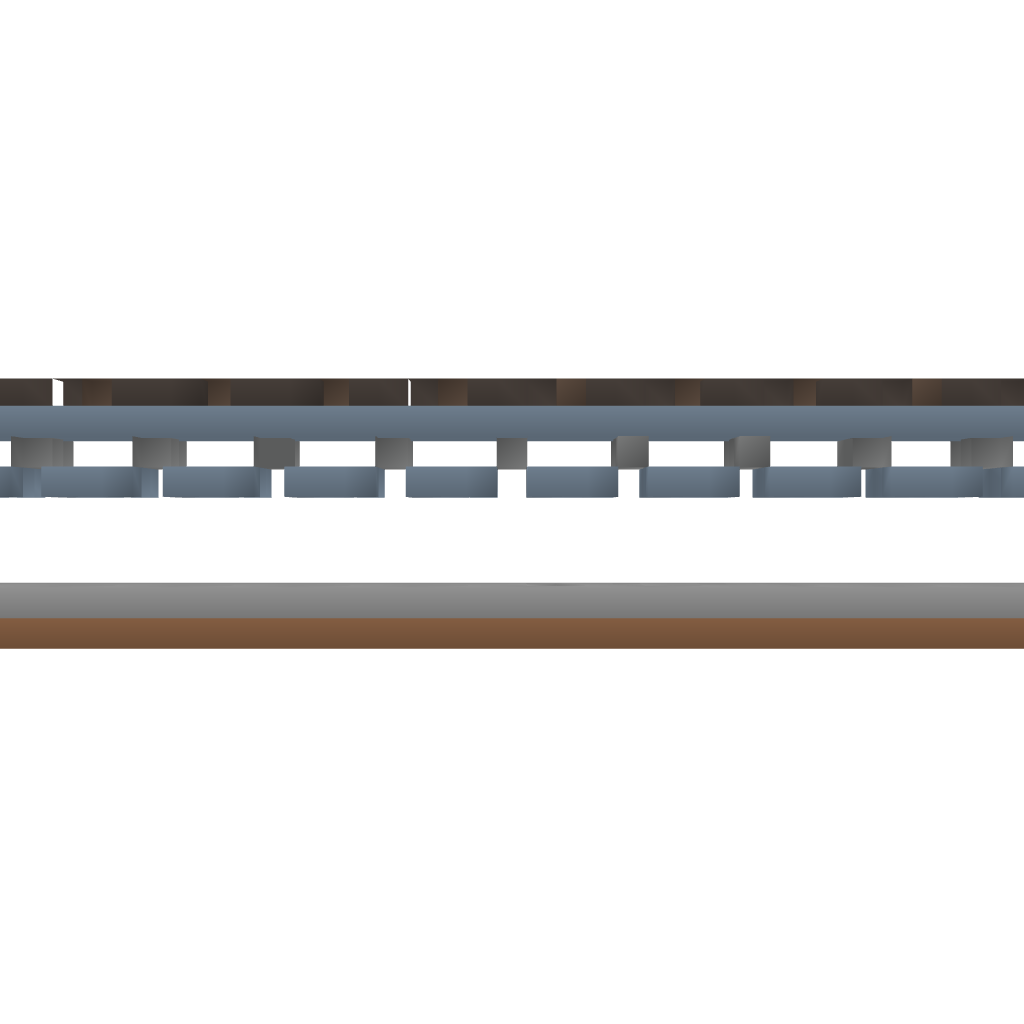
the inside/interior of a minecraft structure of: Simple Minecart Bridge #1 Straight Rail